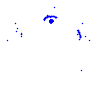
Particle: kaon